Question: I'm trying to do a gallery of pdf files on full-screen, is it possible to display them without this grey bar?

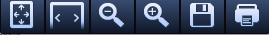
Answer: '''
<embed src="http://URL_TO_PDF.com/pdf.pdf#toolbar=0&navpanes=0&scrollbar=0" width="425" height="425">
'''
You just have to add few parameteres to the 'src' attribute.
Here is the complete <URL> that can be used